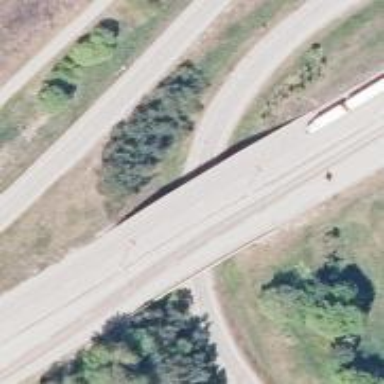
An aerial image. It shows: Trunk link highway with asphalt surface.